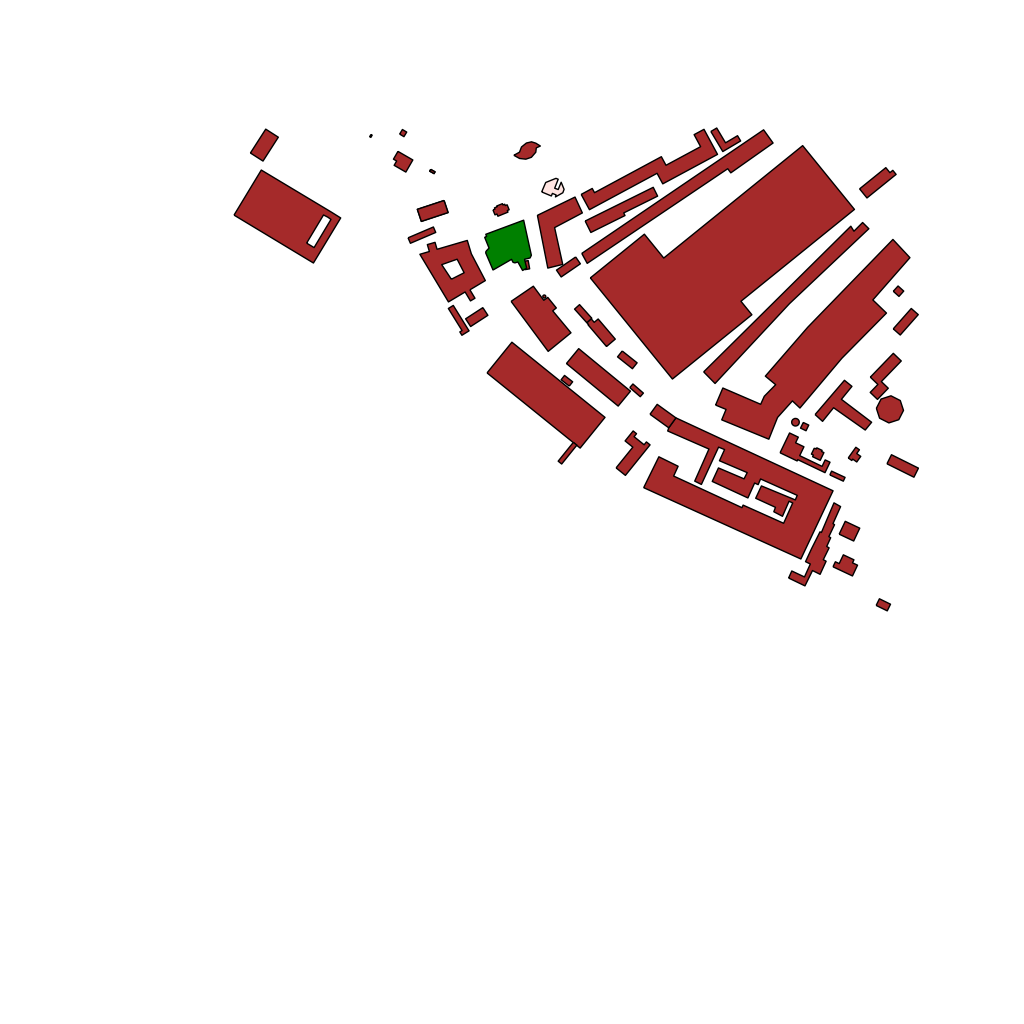
Tags: overhead vector_map, business, industrial, recreation, residential, special, individual_rise, low_rise, medium_rise, density_1, Facility, Gas, Park, 1.0 km²